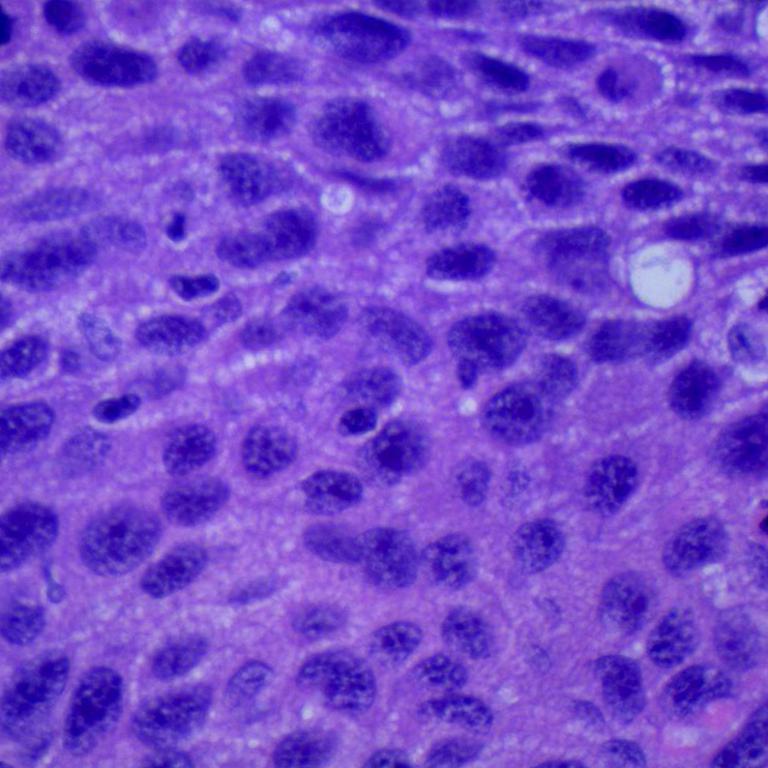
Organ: lung
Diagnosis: squamous carcinomas